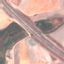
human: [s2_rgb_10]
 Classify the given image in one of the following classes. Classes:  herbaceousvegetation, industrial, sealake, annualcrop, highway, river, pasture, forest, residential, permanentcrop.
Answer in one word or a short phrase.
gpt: Highway